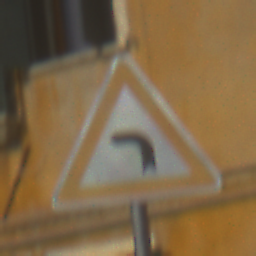
Verkehrszeichen: KurveLinks
Umgebung: Outdoor, Urban
Tageszeit: MorningAfternoon
Wetter: Clear
Licht: Natural
Jahreszeit: NotSpecified
Kontrast: HighContrast